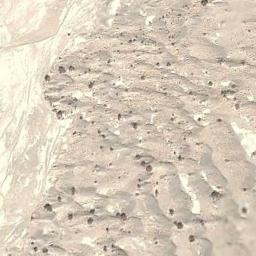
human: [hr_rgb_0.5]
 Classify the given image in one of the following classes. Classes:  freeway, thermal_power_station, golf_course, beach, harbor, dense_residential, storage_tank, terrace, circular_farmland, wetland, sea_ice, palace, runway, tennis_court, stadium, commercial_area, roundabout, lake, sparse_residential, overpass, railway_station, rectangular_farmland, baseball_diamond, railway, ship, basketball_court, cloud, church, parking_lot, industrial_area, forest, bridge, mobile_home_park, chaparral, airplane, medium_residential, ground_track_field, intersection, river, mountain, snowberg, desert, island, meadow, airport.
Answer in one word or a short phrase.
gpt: desert